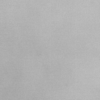
Label: dusty